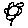
Label: flower